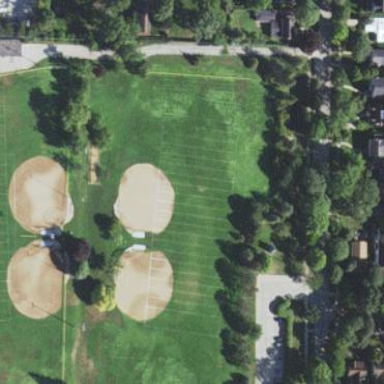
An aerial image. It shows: Baseball pitch for leisure land.